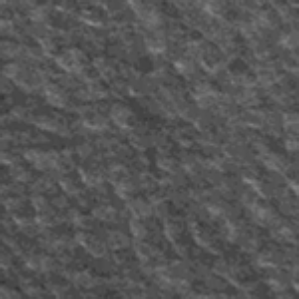
Label: frost